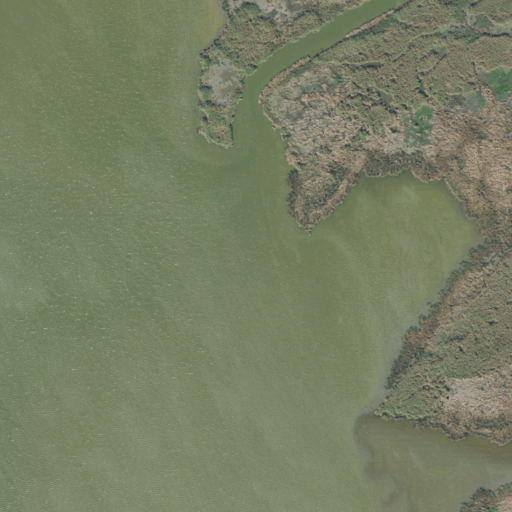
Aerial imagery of island in Texas named Kenyon Island containing open water and herbaceous wetlands